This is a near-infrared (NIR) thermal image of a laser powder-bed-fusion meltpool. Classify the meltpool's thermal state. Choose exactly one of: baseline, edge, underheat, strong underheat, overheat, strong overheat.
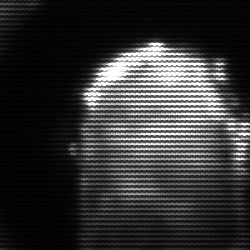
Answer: baseline